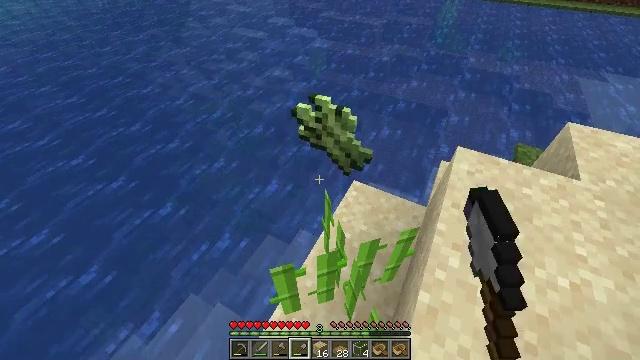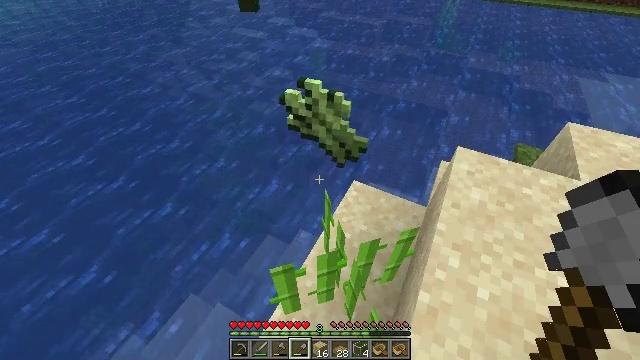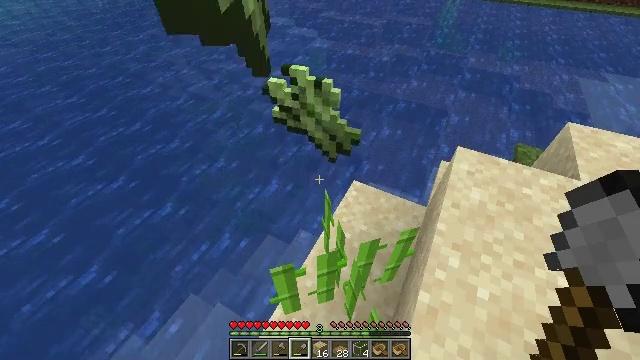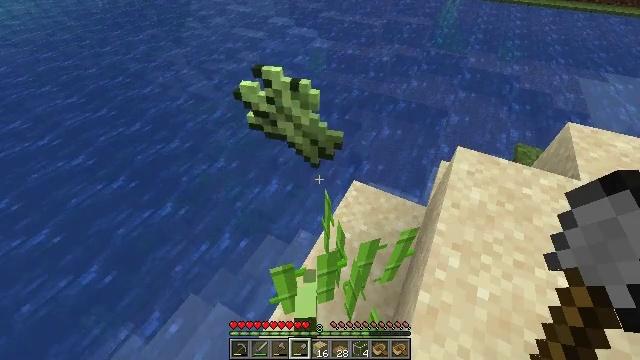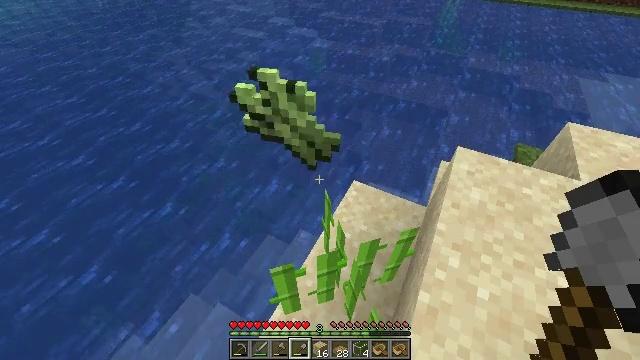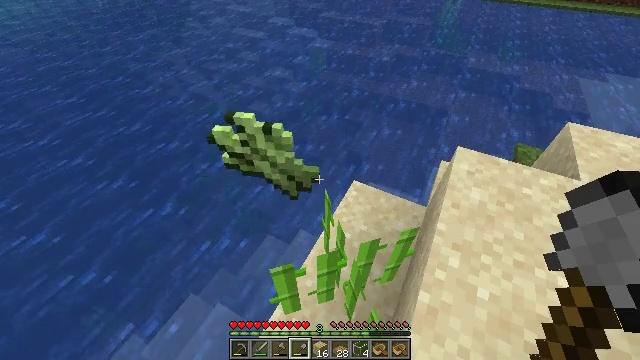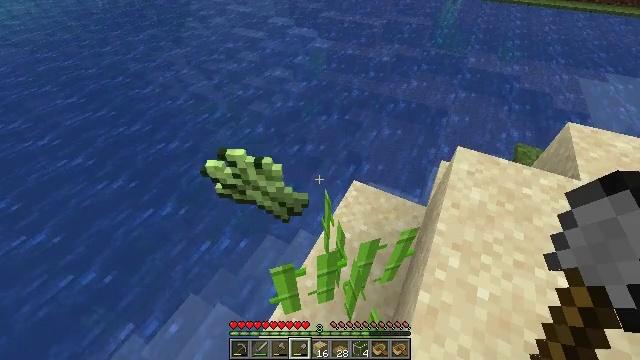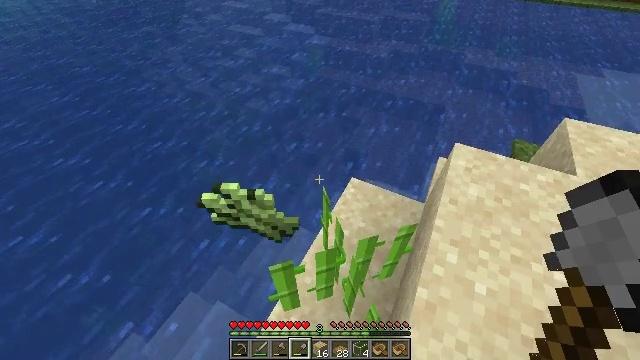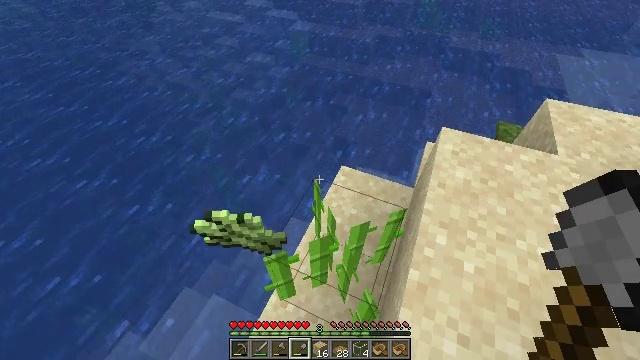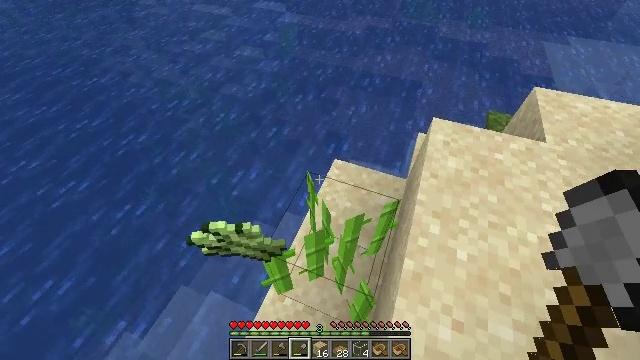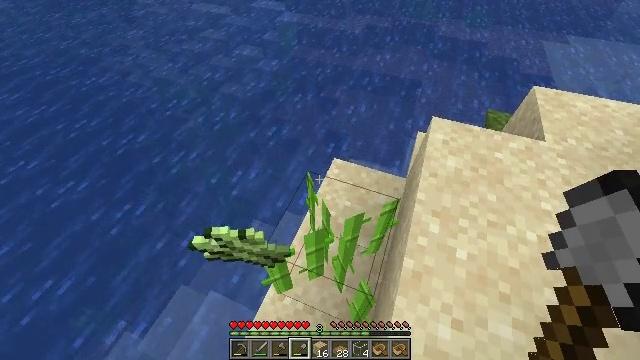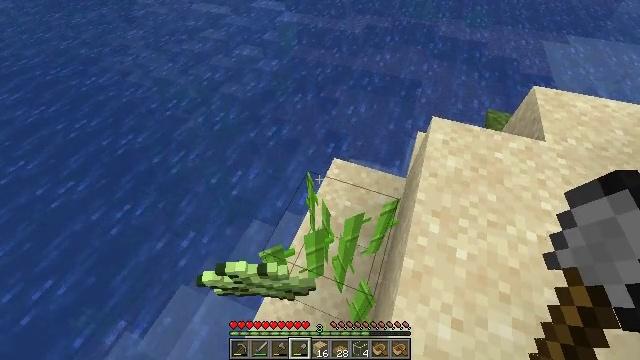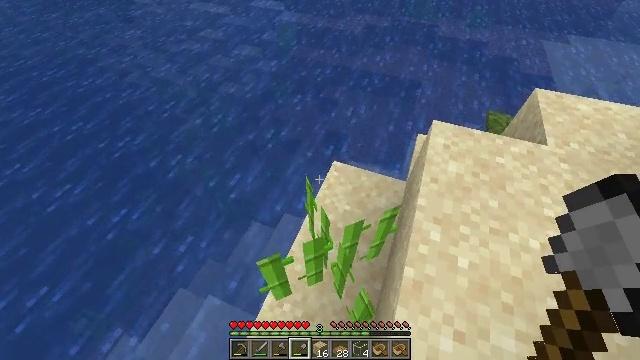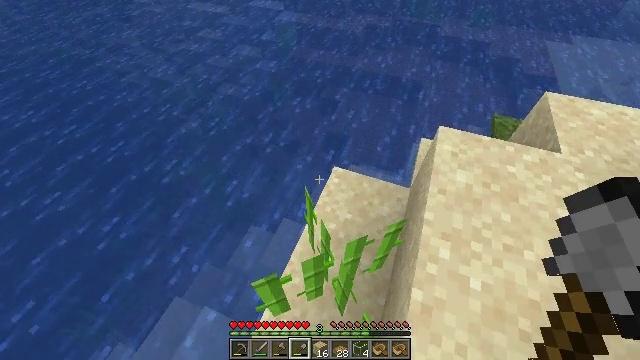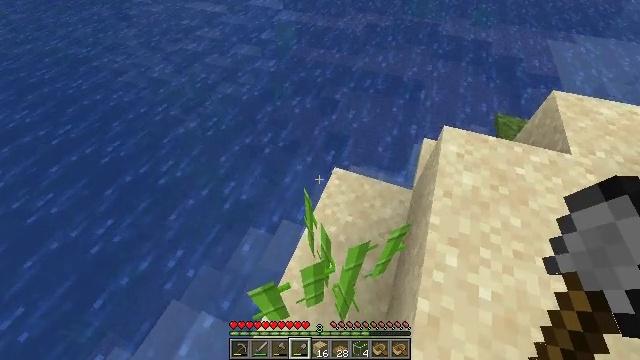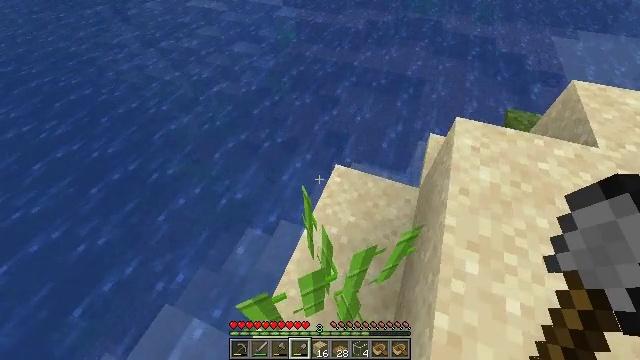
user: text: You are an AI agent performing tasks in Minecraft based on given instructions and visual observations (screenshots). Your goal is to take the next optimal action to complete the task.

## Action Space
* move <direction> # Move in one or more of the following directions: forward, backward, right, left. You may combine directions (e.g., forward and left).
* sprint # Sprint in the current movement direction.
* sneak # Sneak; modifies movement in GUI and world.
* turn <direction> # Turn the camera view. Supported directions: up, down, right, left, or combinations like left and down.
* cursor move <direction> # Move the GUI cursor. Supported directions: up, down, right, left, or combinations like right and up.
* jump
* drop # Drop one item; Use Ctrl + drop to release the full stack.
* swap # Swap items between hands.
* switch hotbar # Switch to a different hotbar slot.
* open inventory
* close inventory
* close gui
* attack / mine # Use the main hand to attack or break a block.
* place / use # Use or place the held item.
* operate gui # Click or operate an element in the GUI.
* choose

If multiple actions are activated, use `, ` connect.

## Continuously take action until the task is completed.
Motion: motion action
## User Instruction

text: Harvest sugar cane from the plant.
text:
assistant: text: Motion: attack / mine
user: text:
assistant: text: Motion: attack / mine
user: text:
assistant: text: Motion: attack / mine
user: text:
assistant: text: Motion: no_op
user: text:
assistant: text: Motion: no_op
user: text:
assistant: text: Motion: no_op
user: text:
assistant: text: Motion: no_op
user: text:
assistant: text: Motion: turn right and down
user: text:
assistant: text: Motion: turn right and down
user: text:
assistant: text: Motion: no_op
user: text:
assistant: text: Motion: no_op
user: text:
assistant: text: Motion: move forward
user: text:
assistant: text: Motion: move forward
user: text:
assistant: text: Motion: move forward
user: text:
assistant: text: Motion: move forward
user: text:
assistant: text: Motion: move forward
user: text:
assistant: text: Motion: move forward, turn right and down
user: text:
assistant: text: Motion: move forward, turn right and down
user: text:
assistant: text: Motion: turn right and down
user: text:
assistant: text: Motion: turn right and down
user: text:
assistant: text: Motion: turn down
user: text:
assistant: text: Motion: turn down
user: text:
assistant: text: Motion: turn down
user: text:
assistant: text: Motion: turn right and down
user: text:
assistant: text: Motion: turn right and down
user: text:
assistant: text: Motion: turn right and down
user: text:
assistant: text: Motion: turn right and down
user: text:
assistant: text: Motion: turn right and down
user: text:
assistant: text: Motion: turn right
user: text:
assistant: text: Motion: turn right